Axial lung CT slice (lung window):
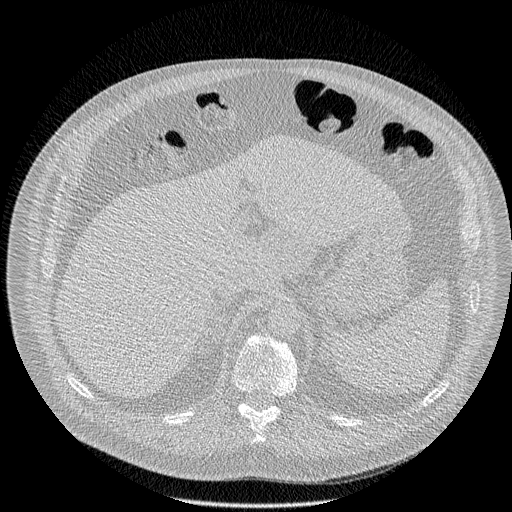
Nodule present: no